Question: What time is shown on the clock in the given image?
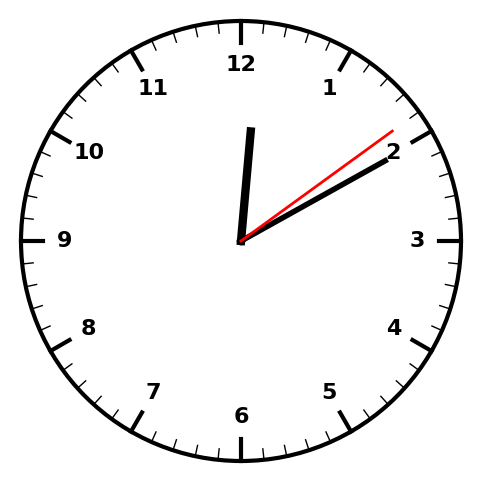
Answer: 12:10:09